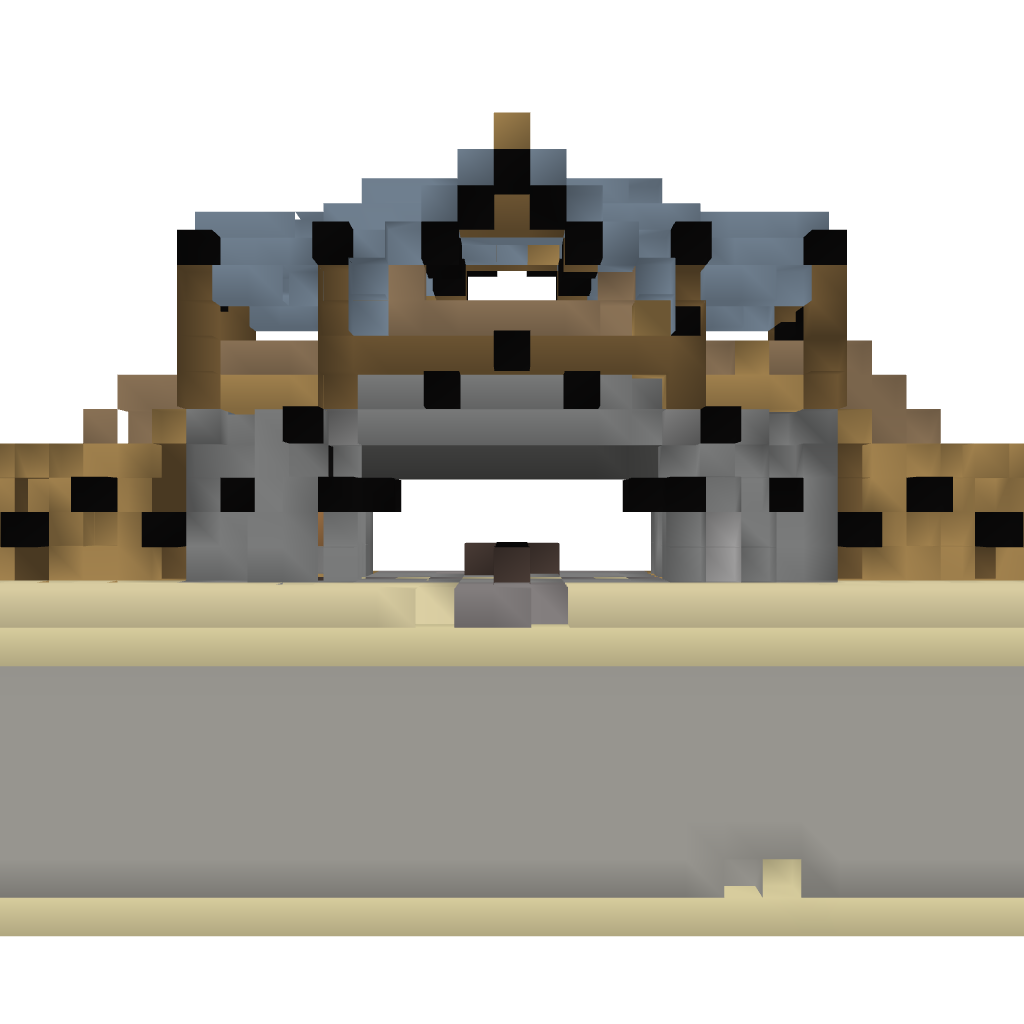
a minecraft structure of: Automated Gate - Day/Night Castle/Wall